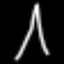
Label: The Eiffel Tower